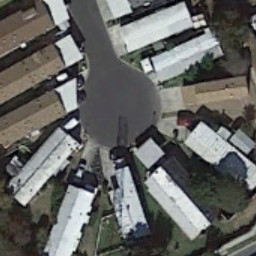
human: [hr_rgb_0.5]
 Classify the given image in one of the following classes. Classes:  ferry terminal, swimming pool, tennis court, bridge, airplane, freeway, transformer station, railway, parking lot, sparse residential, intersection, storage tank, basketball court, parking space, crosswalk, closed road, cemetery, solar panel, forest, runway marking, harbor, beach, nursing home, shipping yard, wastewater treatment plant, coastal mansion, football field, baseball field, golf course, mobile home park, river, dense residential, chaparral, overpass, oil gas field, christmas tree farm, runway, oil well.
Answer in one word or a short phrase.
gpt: mobile home park